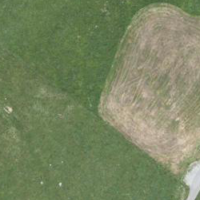
EUNIS habitat code: 25
Species observed at this site:
Epilobium hirsutum